Question: so I got an image as a texture for a square, but the problem is that whenever I run the code I get this:
<URL>
But when I take this line out:
'''
glTexImage2D(GL_TEXTURE_2D, 0, 3, image1->sizeX, image1->sizeY, 0, GL_RGB, GL_UNSIGNED_BYTE, image1->data);
'''
Then I get this output (the white space is where I want to put the image as a texture):

Or if I change the third parameter to 5, then I get this output. But I know that the texture does display correctly when I run the code below, but the output is still like the first image at the top. How would I go about fixing the output so that it looks like the second image with the texture showing? Note that the texture DOES display fine with my code, you just cant see it becuase it's hidden becuase the whole output wont display properly.
'''
#include <GL/glut.h>
#include <iostream>
#include <unistd.h>
#include <math.h>
#include <GL/gl.h>
#include <opencv2/opencv.hpp> //for OpenCV 3.x
#include <opencv/highgui.h> //for OpenCV 3.x
#include <cstdio>
#include <stdlib.h>
#include <string.h>
#include <GL/glut.h>
#include <GL/gl.h>
#include <GL/glu.h>
#include <stdio.h>
#include <math.h>
#define UpperBD 80
#define PI 3.<PHONE>
#define Num_pts 10
using namespace std;
float Xe = 200.0f;//100
float Ye = 300.0f;
float Ze = 450.0f;
float Rho = sqrt(pow(Xe,2) + pow(Ye,2) + pow(Ze,2));
float D_focal = 100.0f;
GLuint texture[2];
struct Image {
unsigned long sizeX;
unsigned long sizeY;
char *data;
};
typedef struct Image Image;
#define checkImageWidth 64
#define checkImageHeight 64
GLubyte checkImage[checkImageWidth][checkImageHeight][3];
void makeCheckImage(void){
int i, j, c;
for (i = 0; i < checkImageWidth; i++) {
for (j = 0; j < checkImageHeight; j++) {
c = ((((i&0x8)==0)^((j&0x8)==0)))*255;
checkImage[i][j][0] = (GLubyte) c;
checkImage[i][j][1] = (GLubyte) c;
checkImage[i][j][2] = (GLubyte) c;
}
}
}
int ImageLoad(char *filename, Image *image) {
FILE *file;
unsigned long size; // size of the image in bytes.
unsigned long i; // standard counter.
unsigned short int planes; // number of planes in image (must be 1)
unsigned short int bpp; // number of bits per pixel (must be 24)
char temp; // temporary color storage for bgr-rgb conversion.
// make sure the file is there.
if ((file = fopen(filename, "rb"))==NULL){
printf("File Not Found : %s
",filename);
return 0;
}
// seek through the bmp header, up to the width/height:
fseek(file, 18, SEEK_CUR);
// read the width
if ((i = fread(&image->sizeX, 4, 1, file)) != 1) {
printf("Error reading width from %s.
", filename);
return 0;
}
if ((i = fread(&image->sizeY, 4, 1, file)) != 1) {
printf("Error reading height from %s.
", filename);
return 0;
}
size = image->sizeX * image->sizeY * 3;
// read the planes
if ((fread(&planes, 2, 1, file)) != 1) {
printf("Error reading planes from %s.
", filename);
return 0;
}
if (planes != 1) {
printf("Planes from %s is not 1: %u
", filename, planes);
return 0;
}
// read the bitsperpixel
if ((i = fread(&bpp, 2, 1, file)) != 1) {
printf("Error reading bpp from %s.
", filename);
return 0;
}
if (bpp != 24) {
printf("Bpp from %s is not 24: %u
", filename, bpp);
return 0;
}
// seek past the rest of the bitmap header.
fseek(file, 24, SEEK_CUR);
// read the data.
image->data = (char *) malloc(size);
if (image->data == NULL) {
printf("Error allocating memory for color-corrected image data");
return 0;
}
if ((i = fread(image->data, size, 1, file)) != 1) {
printf("Error reading image data from %s.
", filename);
return 0;
}
for (i=0;i<size;i+=3) { // reverse all of the colors. (bgr -> rgb)
temp = image->data[i];
image->data[i] = image->data[i+2];
image->data[i+2] = temp;
}
// we're done.
return 1;
}
Image * loadTexture(){
Image *image1;
// allocate space for texture
image1 = (Image *) malloc(sizeof(Image));
if (image1 == NULL) {
printf("Error allocating space for image");
exit(0);
}
if (!ImageLoad("g.bmp", image1)) {
exit(1);
}
return image1;
}
void myinit(void)
//something in this function is making it not appear properly
{
// glClearColor (0.5, 0.5, 0.5, 0.0);
// glEnable(GL_DEPTH_TEST);
// glDepthFunc(GL_LESS);
Image *image1 = loadTexture();
// makeCheckImage();
glPixelStorei(GL_UNPACK_ALIGNMENT, 1);
// Create Texture
glGenTextures(2, texture);
glBindTexture(GL_TEXTURE_2D, texture[0]);
glTexParameteri(GL_TEXTURE_2D,GL_TEXTURE_MAG_FILTER,GL_LINEAR); //scale linearly when image bigger than texture
glTexParameteri(GL_TEXTURE_2D,GL_TEXTURE_MIN_FILTER,GL_LINEAR); //scale linearly when image smalled than texture
glTexImage2D(GL_TEXTURE_2D, 0, 3, image1->sizeX, image1->sizeY, 0, GL_RGB, GL_UNSIGNED_BYTE, image1->data);
//above line causing problem
glTexEnvf(GL_TEXTURE_ENV, GL_TEXTURE_ENV_MODE, GL_DECAL);
glBindTexture(GL_TEXTURE_2D, texture[1]);
// glTexParameterf(GL_TEXTURE_2D, GL_TEXTURE_WRAP_S, GL_CLAMP);
// glTexParameterf(GL_TEXTURE_2D, GL_TEXTURE_WRAP_T, GL_CLAMP);
// glTexParameterf(GL_TEXTURE_2D, GL_TEXTURE_MAG_FILTER, GL_LINEAR);
// glTexParameterf(GL_TEXTURE_2D, GL_TEXTURE_MIN_FILTER, GL_LINEAR);
// glTexEnvf(GL_TEXTURE_ENV, GL_TEXTURE_ENV_MODE, GL_DECAL);
// glTexImage2D(GL_TEXTURE_2D, 0, 3, checkImageWidth, checkImageHeight, 0, GL_RGB, GL_UNSIGNED_BYTE,&checkImage[0][0][0]);
glEnable(GL_TEXTURE_2D);
// glShadeModel(GL_FLAT);
}
typedef struct {
float X[UpperBD];
float Y[UpperBD];
float Z[UpperBD];
} pworld;
typedef struct {
float X[UpperBD];
float Y[UpperBD];
float Z[UpperBD];
} pviewer;
typedef struct{
float X[UpperBD];
float Y[UpperBD];
} pperspective;
typedef struct{
float X[UpperBD];
float Y[UpperBD];
} pattern2DL;
typedef struct{
float X[UpperBD];
float Y[UpperBD];
} arrowpoint;
typedef struct {
float r[UpperBD], g[UpperBD], b[UpperBD];
} pt_diffuse;
void mydisplay()
{
// define x-y coordinate
float p1x=-1.0f, p1y= 0.0f;
float p2x= 1.0f, p2y= 0.0f;
float p3x= 0.0f, p3y= 1.0f;
float p4x= 0.0f, p4y=-1.0f;
glClear(GL_COLOR_BUFFER_BIT);
glLoadIdentity();
pworld world;
pviewer viewer;
pperspective perspective;
pattern2DL letterL;
arrowpoint arrow;
//define the x-y-z world coordinate
world.X[0] = 0.0; world.Y[0] = 0.0; world.Z[0] = 0.0; // origin
world.X[1] = 50.0; world.Y[1] = 0.0; world.Z[1] = 0.0; // x-axis
world.X[2] = 0.0; world.Y[2] = 50.0; world.Z[2] = 0.0; // y-axis
world.X[3] = 0.0; world.Y[3] = 0.0; world.Z[3] = 50.0; // y-axis
//define projection plane world coordinate , THIS IS THE SQUARE AROUND THE LETTERS
world.X[4] = 60.0; world.Y[4] = -50.0; world.Z[4] = 0.0;
world.X[5] = 60.0; world.Y[5] = 50.0; world.Z[5] = 0.0; // base line
world.X[7] = 60.0; world.Y[7] = -50.0; world.Z[7] = 100.0; // side bar
world.X[6] = 60.0; world.Y[6] = 50.0; world.Z[6] = 100.0; // side bar
//define 2D pattern letter A
letterL.X[0] = -10.0; letterL.Y[0] = 10.0;
letterL.X[1] = -15.0; letterL.Y[1] = 10.0;
letterL.X[2] = -20.0; letterL.Y[2] = 30.0;
letterL.X[3] = -40.0; letterL.Y[3] = 30.0;
letterL.X[4] = -45.0; letterL.Y[4] = 10.0;
letterL.X[5] = -50.0; letterL.Y[5] = 10.0;
letterL.X[6] = -37.0; letterL.Y[6] = 70.0;
letterL.X[7] = -23.0; letterL.Y[7] = 70.0;
letterL.X[8] = -25.0; letterL.Y[8] = 40.0;
letterL.X[9] = -35.0; letterL.Y[9] = 40.0;
letterL.X[10] = -30.0; letterL.Y[10] = 60.0;
//letter B
letterL.X[11] = 10.0; letterL.Y[11] = 10.0;
letterL.X[12] = 10.0; letterL.Y[12] = 70.0;
letterL.X[13] = 20.0; letterL.Y[13] = 10.0;
letterL.X[14] = 20.0; letterL.Y[14] = 70.0;
letterL.X[15] = 20.0; letterL.Y[15] = 60.0;
letterL.X[16] = 20.0; letterL.Y[16] = 45.0;
letterL.X[17] = 20.0; letterL.Y[17] = 35.0;
letterL.X[18] = 20.0; letterL.Y[18] = 20.0;
letterL.X[19] = 25.0; letterL.Y[19] = 58.0;
letterL.X[20] = 27.0; letterL.Y[20] = 56.0;
letterL.X[21] = 28.0; letterL.Y[21] = 52.0;
letterL.X[22] = 27.0; letterL.Y[22] = 49.0;
letterL.X[23] = 25.0; letterL.Y[23] = 47.0;
letterL.X[24] = 25.0; letterL.Y[24] = 33.0;
letterL.X[25] = 27.0; letterL.Y[25] = 31.0;
letterL.X[26] = 28.0; letterL.Y[26] = 27.0;
letterL.X[27] = 27.0; letterL.Y[27] = 24.0;
letterL.X[28] = 25.0; letterL.Y[28] = 22.0;
letterL.X[29] = 30.0; letterL.Y[29] = 65.0;
letterL.X[30] = 34.0; letterL.Y[30] = 60.0;
letterL.X[31] = 34.0; letterL.Y[31] = 50.0;
letterL.X[32] = 30.0; letterL.Y[32] = 45.0;
letterL.X[33] = 25.0; letterL.Y[33] = 40.0;
letterL.X[34] = 30.0; letterL.Y[34] = 38.0;
letterL.X[35] = 34.0; letterL.Y[35] = 30.0;
letterL.X[36] = 34.0; letterL.Y[36] = 20.0;
letterL.X[37] = 30.0; letterL.Y[37] = 15.0;
arrow.X[0] = 0.0; arrow.Y[0] = 25.0;
arrow.X[1] = 0.0; arrow.Y[1] = 75.0;
arrow.X[2] = 60.0; arrow.Y[2] = 75.0;
arrow.X[3] = 60.0; arrow.Y[3] = 85.0;
arrow.X[4] = 90.0; arrow.Y[4] = 50.0;
arrow.X[5] = 60.0; arrow.Y[5] = 15.0;
arrow.X[6] = 60.0; arrow.Y[6] = 25.0;
arrow.X[7] = 0.0; arrow.Y[7] = 25.0;
arrow.X[8] = 0.0; arrow.Y[8] = 75.0;
arrow.X[9] = 60.0; arrow.Y[9] = 75.0;
arrow.X[10] = 60.0; arrow.Y[10] = 85.0;
arrow.X[11] = 90.0; arrow.Y[11] = 50.0;
arrow.X[12] = 60.0; arrow.Y[12] = 15.0;
arrow.X[13] = 60.0; arrow.Y[13] = 25.0;
//decoration
for(int i = 0; i <= 37; i++)
{
world.X[8+i] = 60.0;
world.Y[8+i] = letterL.X[i];
world.Z[8+i] = letterL.Y[i];
}
//arrow
for(int j = 0; j <= 6; j++)
{
world.X[46+j] = arrow.X[j]-50;//-50
world.Y[46+j] = arrow.Y[j];
world.Z[46+j] = 100.0;//CHANGE TO 150?
}
for(int k = 0; k <= 6; k++)
{
world.X[53+k] = arrow.X[k]-50;
world.Y[53+k] = arrow.Y[k];
world.Z[53+k] = 110.0;//CHANGE TO 150?
}
float sPheta = Ye / sqrt(pow(Xe,2) + pow(Ye,2));
float cPheta = Xe / sqrt(pow(Xe,2) + pow(Ye,2));
float sPhi = sqrt(pow(Xe,2) + pow(Ye,2)) / Rho;
float cPhi = Ze / Rho;
float xMin = 1000.0, xMax = -1000.0;
float yMin = 1000.0, yMax = -1000.0;
//47 is normal vector 46 is a, 45 is ps, 7 is top left box vertex
//COMUTER SHADE OF FLOATING ARROW DUE NEXT WEEK
world.X[60] = -200.0; world.Y[60]=50.0; world.Z[60]=200.0;//ps
world.X[61] = 0.0; world.Y[61]=0.0; world.Z[61]=0.0;//vector a
world.X[62] = 0.0; world.Y[62]=0.0; world.Z[62]=1.0;//VECTOR N
float tmp = (world.X[62]*(world.X[61]-world.X[60]))
+(world.Y[62]*(world.Y[61]-world.Y[60]))
+(world.Z[62]*(world.Z[61]-world.Z[60]));
cout << tmp;
float lambda = tmp/((world.X[62]*(world.X[60]-world.X[7]))
+(world.Y[62]*(world.Y[60]-world.Y[7]))
+(world.Z[62]*(world.Z[60]-world.Z[7])));
cout << lambda;
float lambda_2 = tmp/((world.X[62]*(world.X[60]-world.X[6]))//MAKE ARROW HIGHER, ABOVE PROJECTION PLANE SQUARE
+(world.Y[62]*(world.Y[60]-world.Y[6]))
+(world.Z[62]*(world.Z[60]-world.Z[6])));
cout << lambda_2;
world.X[63] = world.X[60]+lambda*(world.X[60]-world.X[7]);//interseciton point for p7, X COMP
world.Y[63] = world.Y[60]+lambda*(world.Y[60]-world.Y[7]);//Y COMP
world.Z[63] = 0.0;
world.X[64] = world.X[60]+lambda_2*(world.X[60]-world.X[6]);//interseciton point for p7, X COMP
world.Y[64] = world.Y[60]+lambda_2*(world.Y[60]-world.Y[6]);//Y COMP
world.Z[64] = 0.0;
//for arrow's shade, 46-52
float lambda_arrow1 = tmp/((world.X[62]*(world.X[60]-world.X[46]))
+(world.Y[62]*(world.Y[60]-world.Y[46]))
+(world.Z[62]*(world.Z[60]-world.Z[46])));
float lambda_arrow2 = tmp/((world.X[62]*(world.X[60]-world.X[47]))//MAKE ARROW HIGHER, ABOVE PROJECTION PLANE SQUARE
+(world.Y[62]*(world.Y[60]-world.Y[47]))
+(world.Z[62]*(world.Z[60]-world.Z[47])));
float lambda_arrow3 = tmp/((world.X[62]*(world.X[60]-world.X[48]))
+(world.Y[62]*(world.Y[60]-world.Y[48]))
+(world.Z[62]*(world.Z[60]-world.Z[48])));
float lambda_arrow4 = tmp/((world.X[62]*(world.X[60]-world.X[49]))
+(world.Y[62]*(world.Y[60]-world.Y[49]))
+(world.Z[62]*(world.Z[60]-world.Z[49])));
float lambda_arrow5 = tmp/((world.X[62]*(world.X[60]-world.X[50]))
+(world.Y[62]*(world.Y[60]-world.Y[50]))
+(world.Z[62]*(world.Z[60]-world.Z[50])));
float lambda_arrow6 = tmp/((world.X[62]*(world.X[60]-world.X[51]))
+(world.Y[62]*(world.Y[60]-world.Y[51]))
+(world.Z[62]*(world.Z[60]-world.Z[51])));
float lambda_arrow7 = tmp/((world.X[62]*(world.X[60]-world.X[52]))
+(world.Y[62]*(world.Y[60]-world.Y[52]))
+(world.Z[62]*(world.Z[60]-world.Z[52])));
world.X[65] = world.X[60]+lambda_arrow1*(world.X[60]-world.X[46]);//interseciton point for p7, X COMP
world.Y[65] = world.Y[60]+lambda_arrow1*(world.Y[60]-world.Y[46]);//Y COMP
world.Z[65] = 0.0;
world.X[66] = world.X[60]+lambda_arrow2*(world.X[60]-world.X[47]);//interseciton point for p7, X COMP
world.Y[66] = world.Y[60]+lambda_arrow2*(world.Y[60]-world.Y[47]);//Y COMP
world.Z[66] = 0.0;
world.X[67] = world.X[60]+lambda_arrow3*(world.X[60]-world.X[48]);//interseciton point for p7, X COMP
world.Y[67] = world.Y[60]+lambda_arrow3*(world.Y[60]-world.Y[48]);//Y COMP
world.Z[67] = 0.0;
world.X[68] = world.X[60]+lambda_arrow4*(world.X[60]-world.X[49]);//interseciton point for p7, X COMP
world.Y[68] = world.Y[60]+lambda_arrow4*(world.Y[60]-world.Y[49]);//Y COMP
world.Z[68] = 0.0;
world.X[69] = world.X[60]+lambda_arrow5*(world.X[60]-world.X[50]);//interseciton point for p7, X COMP
world.Y[69] = world.Y[60]+lambda_arrow5*(world.Y[60]-world.Y[50]);//Y COMP
world.Z[69] = 0.0;
world.X[70] = world.X[60]+lambda_arrow6*(world.X[60]-world.X[51]);//interseciton point for p7, X COMP
world.Y[70] = world.Y[60]+lambda_arrow6*(world.Y[60]-world.Y[51]);//Y COMP
world.Z[70] = 0.0;
world.X[71] = world.X[60]+lambda_arrow7*(world.X[60]-world.X[52]);//interseciton point for p7, X COMP
world.Y[71] = world.Y[60]+lambda_arrow7*(world.Y[60]-world.Y[52]);//Y COMP
world.Z[71] = 0.0;
// -----------diffuse reflection-----------*
pt_diffuse diffuse; //diffuse.r[3]
//-------reflectivity coefficient-----------*
#define Kdr 0.8
#define Kdg 0.0
#define Kdb 0.0
// define additional pts to find diffuse reflection
//world.X[49] = world.X[45] + lambda_2*(world.X[45] - world.X[6]);
//--------compute distance------------------*//change 45 to 60!!!!!!
float distance[UpperBD];
for (int i=63; i<=71; i++) {
distance[i] = sqrt(pow((world.X[i]-world.X[60]),2)+ //intersect pt p7
pow((world.Y[i]-world.Y[60]),2)+
pow((world.X[i]-world.X[60]),2) );
//std::cout << "distance[i] " << distance[i] << std::endl;
}
// for (int i=4; i<=5; i++){
// distance[i] = sqrt(pow((world.X[i]-world.X[60]),2)+ //pt p4 of projection plane
// pow((world.Y[i]-world.Y[60]),2)+
// pow((world.X[i]-world.X[60]),2) );
// //std::cout << "distance[i] " << distance[i] << std::endl;
// }
//--------compute angle---------------------*
float angle[UpperBD], tmp_dotProd[UpperBD], tmp_mag_dotProd[UpperBD];
for (int i=63; i<=71; i++){
tmp_dotProd[i] = world.Z[i]-world.X[60];
std::cout << " tmp_dotProd[i] " << tmp_dotProd[i] << std::endl;
tmp_mag_dotProd[i] = sqrt(pow((world.X[i]-world.X[60]),2)+ //[45] pt light source
pow((world.Y[i]-world.Y[60]),2)+
pow((world.Z[i]-world.Z[60]),2) );
std::cout << " tmp_mag_dotProd[i] 1 " << tmp_mag_dotProd[i] << std::endl;
angle[i] = tmp_dotProd[i]/ tmp_mag_dotProd[i];
std::cout << "angle[i] " << angle[i] << std::endl;
//compute color intensity
diffuse.r[i] = Kdr * angle[i] / pow(distance[i],2) ;
diffuse.g[i] = Kdg * angle[i] / pow(distance[i],2) ;
diffuse.b[i] = Kdb * angle[i] / pow(distance[i],2) ;
}
// for (int i=4; i<=5; i++){
//
// tmp_dotProd[i] = world.Z[i]-world.X[45];
// std::cout << " tmp_dotProd[i] " << tmp_dotProd[i] << std::endl;
//
// tmp_mag_dotProd[i] = sqrt(pow((world.X[i]-world.X[45]),2)+ //[45] pt light source
// pow((world.Y[i]-world.Y[45]),2)+
// pow((world.Z[i]-world.Z[45]),2) );
// std::cout << " tmp_mag_dotProd[i] 1 " << tmp_mag_dotProd[i] << std::endl;
//
// angle[i] = tmp_dotProd[i]/ tmp_mag_dotProd[i];
// std::cout << "angle[i] " << angle[i] << std::endl;
//
// //compute color intensity
// diffuse.r[i] = Kdr * angle[i] / pow(distance[i],2) ;
// diffuse.g[i] = Kdg * angle[i] / pow(distance[i],2) ;
// diffuse.b[i] = Kdb * angle[i] / pow(distance[i],2) ;
//
// //std::cout << "diffuse.r[i] " << diffuse.r[i] << std::endl;
// //std::cout << "diffuse.g[i] " << diffuse.g[i] << std::endl;
// }
//
for(int i = 0; i < UpperBD; i++)
{
viewer.X[i] = -sPheta * world.X[i] + cPheta * world.Y[i];
viewer.Y[i] = -cPheta * cPhi * world.X[i]
- cPhi * sPheta * world.Y[i]
+ sPhi * world.Z[i];
viewer.Z[i] = -sPhi * cPheta * world.X[i]
- sPhi * cPheta * world.Y[i]
-cPheta * world.Z[i] + Rho;
// cout << i;
}
for(int i = 0; i <= UpperBD; i++)
{
perspective.X[i] = D_focal * viewer.X[i] / viewer.Z[i] ;
perspective.Y[i] = D_focal * viewer.Y[i] / viewer.Z[i] ;
if (perspective.X[i] > xMax) xMax = perspective.X[i];
if (perspective.X[i] < xMin) xMin = perspective.X[i];
if (perspective.Y[i] > yMax) yMax = perspective.Y[i];
if (perspective.Y[i] < yMin) yMin = perspective.Y[i];
/////*
//std::cout << "xMin " << xMin << std::endl;
// std::cout << "xMax " << xMax << std::endl;
// std::cout << "yMin " << yMin << std::endl;
// std::cout << "yMax " << yMax << std::endl;
//*/
}
for(int i = 0; i <= UpperBD; i++)
{
if ((xMax-xMin) != 0) perspective.X[i] = perspective.X[i]/(xMax-xMin);
if ((yMax-yMin) != 0) perspective.Y[i] = perspective.Y[i]/(yMax-yMin);
std::cout << i << perspective.X[i] << perspective.Y[i] << std::endl;
}
glViewport(0,0,1550,1250);
glMatrixMode(GL_PROJECTION);
glLoadIdentity();
glBegin(GL_LINES);
glClear(GL_COLOR_BUFFER_BIT);
glColor3f(1.0, 0.0, 0.0);
glVertex2f(perspective.X[0],perspective.Y[0]);
glVertex2f(perspective.X[1],perspective.Y[1]);
glColor3f(0.0, 1.0, 0.0);
glVertex2f(perspective.X[0],perspective.Y[0]);
glVertex2f(perspective.X[2],perspective.Y[2]);
glColor3f(0.0, 0.0, 1.0);
glVertex2f(perspective.X[0],perspective.Y[0]);
glVertex2f(perspective.X[3],perspective.Y[3]);
glColor3f(1.0, 1.0, 0.0); // projection plane , square
glVertex2f(perspective.X[4],perspective.Y[4]);
glVertex2f(perspective.X[5],perspective.Y[5]);
glVertex2f(perspective.X[4],perspective.Y[4]);
glVertex2f(perspective.X[7],perspective.Y[7]);
glVertex2f(perspective.X[5],perspective.Y[5]);
glVertex2f(perspective.X[6],perspective.Y[6]);
glVertex2f(perspective.X[6],perspective.Y[6]);
glVertex2f(perspective.X[7],perspective.Y[7]);
glEnd();
glColor3f(0.0, 1.0, 0.0); // LETTER A STARTS HERE
glBegin(GL_POLYGON);
glVertex2f(perspective.X[13],perspective.Y[13]);
glVertex2f(perspective.X[12],perspective.Y[12]);
glVertex2f(perspective.X[11],perspective.Y[11]);
glVertex2f(perspective.X[12],perspective.Y[12]);
glVertex2f(perspective.X[14],perspective.Y[14]);
glVertex2f(perspective.X[13],perspective.Y[13]);
glVertex2f(perspective.X[18],perspective.Y[18]);
glVertex2f(perspective.X[17],perspective.Y[17]);
glVertex2f(perspective.X[11],perspective.Y[11]);
glVertex2f(perspective.X[17],perspective.Y[17]);
glVertex2f(perspective.X[18],perspective.Y[18]);
glVertex2f(perspective.X[14],perspective.Y[14]);
glEnd();
glColor3f(0.0, 1.0, 0.0);
glBegin(GL_POLYGON);
glVertex2f(perspective.X[8],perspective.Y[8]);
glVertex2f(perspective.X[15],perspective.Y[15]);
glVertex2f(perspective.X[14],perspective.Y[14]);
glVertex2f(perspective.X[15],perspective.Y[15]);
glVertex2f(perspective.X[14],perspective.Y[14]);
glVertex2f(perspective.X[18],perspective.Y[18]);
glVertex2f(perspective.X[16],perspective.Y[16]);
glVertex2f(perspective.X[18],perspective.Y[18]);
glVertex2f(perspective.X[16],perspective.Y[16]);
glVertex2f(perspective.X[10],perspective.Y[10]);
glVertex2f(perspective.X[9],perspective.Y[9]);
glVertex2f(perspective.X[10],perspective.Y[10]);
glVertex2f(perspective.X[8],perspective.Y[8]);
glVertex2f(perspective.X[9],perspective.Y[9]);
glEnd();
glColor3f(0.0, 1.0, 0.0);
glBegin(GL_POLYGON);
glVertex2f(perspective.X[16],perspective.Y[16]);
glVertex2f(perspective.X[17],perspective.Y[17]);
//etc...
glEnd();
glColor3f(0.0, 1.0, 0.0); //LETTER B STARTS HERE
glBegin(GL_POLYGON);
glVertex2f(perspective.X[19],perspective.Y[19]);
glVertex2f(perspective.X[20],perspective.Y[20]);
//etc...
glEnd();
glColor3f(0.0, 1.0, 0.0);
glBegin(GL_LINES);
//
glVertex2f(perspective.X[23],perspective.Y[23]);
glVertex2f(perspective.X[24],perspective.Y[24]);
glVertex2f(perspective.X[25],perspective.Y[25]);
glVertex2f(perspective.X[26],perspective.Y[26]);
glEnd();
glColor3f(0.0, 1.0, 0.0);
glBegin(GL_POLYGON);
glVertex2f(perspective.X[27],perspective.Y[27]);
glVertex2f(perspective.X[28],perspective.Y[28]);
//etc...
glEnd();
glColor3f(0.0, 1.0, 0.0);
glBegin(GL_POLYGON);
glVertex2f(perspective.X[29],perspective.Y[29]);
glVertex2f(perspective.X[30],perspective.Y[30]);
//etc...
glEnd();
glColor3f(0.0, 1.0, 0.0);
glBegin(GL_POLYGON);
glVertex2f(perspective.X[24],perspective.Y[24]);
glVertex2f(perspective.X[41],perspective.Y[41]);
//etc...
glEnd();
glColor3f(0.0, 1.0, 0.0);
glColor3f(1.0, 0.0, 0.0);
glBegin(GL_LINES);//3D arrow starts here
glVertex2f(perspective.X[46],perspective.Y[46]);
glVertex2f(perspective.X[47],perspective.Y[47]);
//etc...
glEnd(); //end arrow
glColor3f(1.0, 1.0, 0.0);
glBegin(GL_LINES);
glVertex2f(perspective.X[63],perspective.Y[63]);
glVertex2f(perspective.X[64],perspective.Y[64]);
//etc...
glEnd(); //end arrow
glColor3f(1.0, 0.0, 0.0);
glBegin(GL_LINES);
//arrow shadow
glVertex2f(perspective.X[65],perspective.Y[65]);
glVertex2f(perspective.X[66],perspective.Y[66]);
//etc...
glEnd();
glBindTexture(GL_TEXTURE_2D, texture[1]);
// glutSolidTeapot(0.1);
glBindTexture(GL_TEXTURE_2D, texture[0]);
glEnable( GL_TEXTURE_2D );
glColor4f( 1.0f, 1.0f, 1.0f, 1.0f );
glBegin(GL_QUADS);
glVertex2f(perspective.X[4],perspective.Y[4]);
glTexCoord2f(0.0, 0.0);
glVertex2f(perspective.X[5],perspective.Y[5]);
glTexCoord2f(0.1, 0.0);
glVertex2f(perspective.X[4],perspective.Y[4]);
glTexCoord2f(0.1, 0.1);
glVertex2f(perspective.X[7],perspective.Y[7]);
glTexCoord2f(0.0, 0.1);
glVertex2f(perspective.X[5],perspective.Y[5]);
glVertex2f(perspective.X[6],perspective.Y[6]);
glVertex2f(perspective.X[6],perspective.Y[6]);
glVertex2f(perspective.X[7],perspective.Y[7]);
glEnd();
glDisable( GL_TEXTURE_2D );
//glClearColor(0.0f, 0.0f, 0.0f, 0.0f);
#define display_scaling 200000.0
#define display_shifting 0.2
for (int i=63; i<=71; i++) {
float r, g, b;
r = display_scaling*diffuse.r[i]+display_shifting;
//r = display_scaling*diffuse.r[i];
g = diffuse.g[i]; b = diffuse.b[i] ;
glColor3f(r, g, b);
std::cout << "display_scaling*diffuse.r[i] " << r << std::endl;
glBegin(GL_POLYGON);
glVertex2f(perspective.X[i],perspective.Y[i]);
glVertex2f(perspective.X[i]+0.1,perspective.Y[i]);
glVertex2f(perspective.X[i]+0.1,perspective.Y[i]+0.1);
glVertex2f(perspective.X[i],perspective.Y[i]+0.1);
glEnd();
}
gluPerspective(45.0,0.5,1.0,60.0);
gluOrtho2D(5, 10, 0.0, 10);
glMatrixMode(GL_MODELVIEW);
glLoadIdentity();
glutSwapBuffers();
glFlush();
//sleep(5);
}
int main(int argc, char** argv)
{
cv::Mat image = cv::imread("b.jpg", CV_LOAD_IMAGE_COLOR);
glutInit(&argc,argv);
glutInitDisplayMode(GLUT_SINGLE | GLUT_RGB );
glutInitWindowSize(900, 1000);
glutCreateWindow("lab");
//imshow( "lab", image );
glutDisplayFunc(mydisplay);
myinit();
glutMainLoop();
}
'''
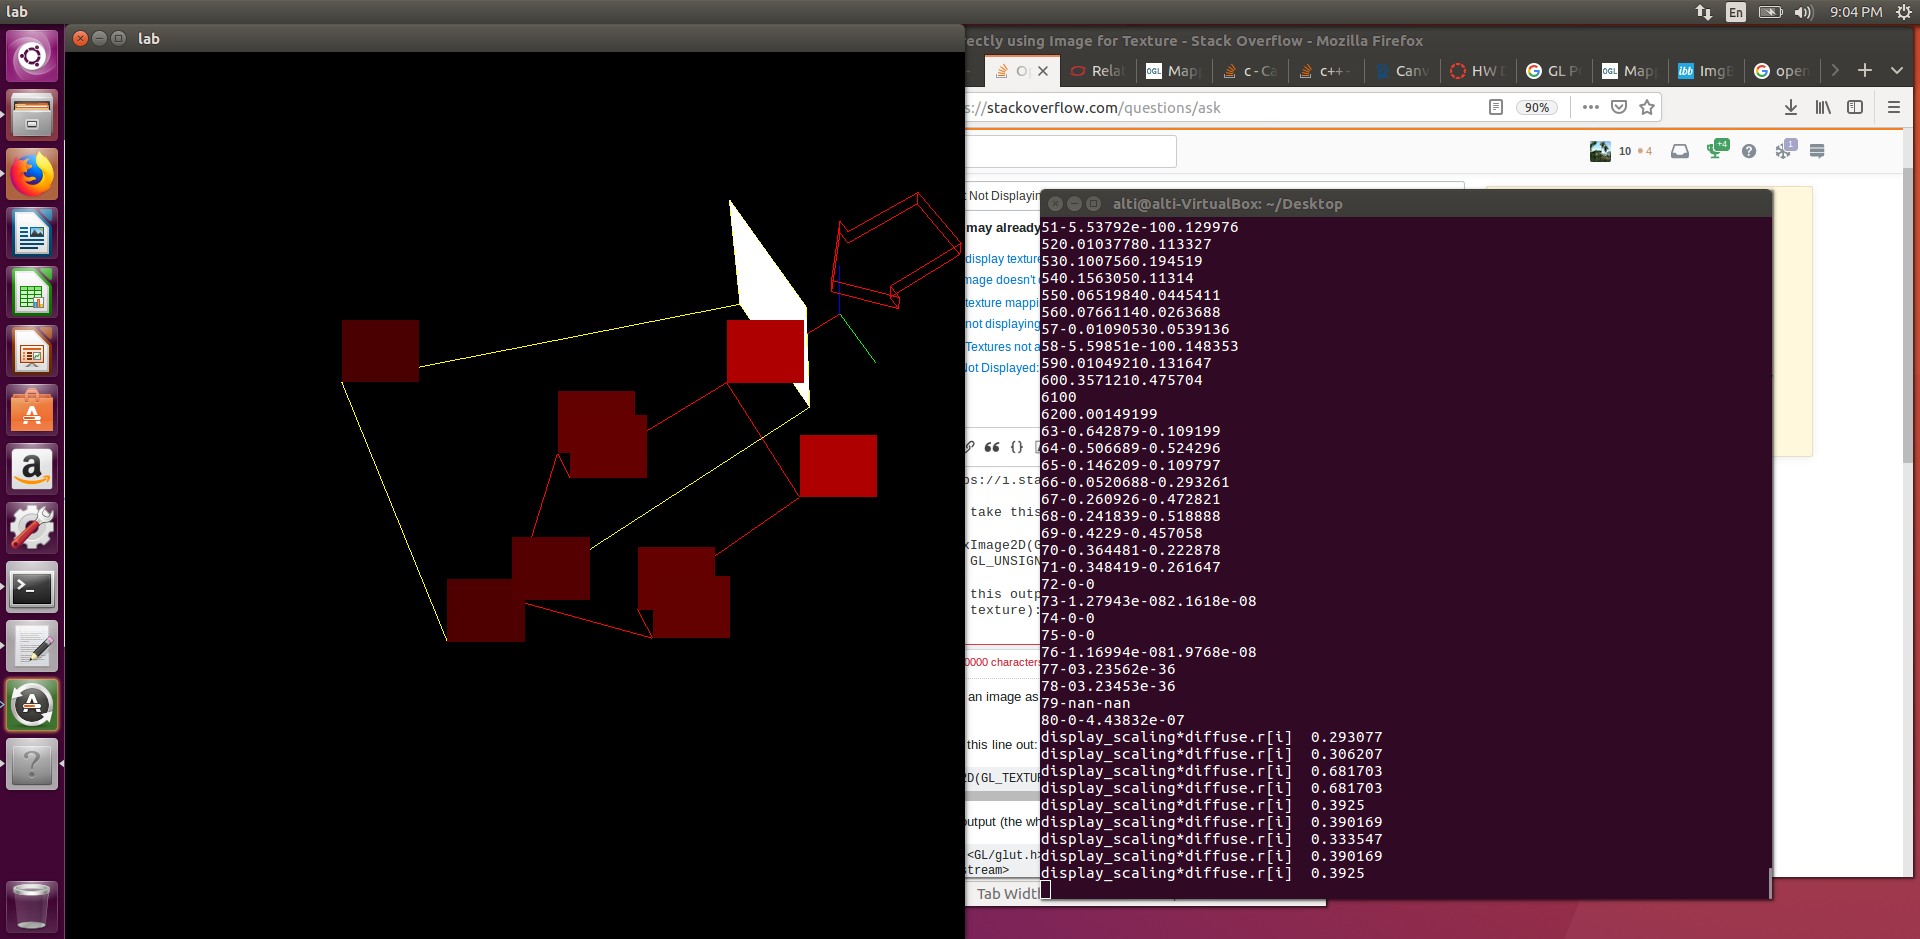
Answer: 'glEnable(GL_TEXTURE_2D)' has to be removed from 'myinit', because it is done immediately before the object with the texture is drawn.
Further use the <URL> to load the bitmap:
'''
#define STB_IMAGE_IMPLEMENTATION
#include <stb_image.h>
'''
'''
void myinit(void)
{
glGenTextures(2, texture);
int cx, cy, ch;
stbi_uc *img = stbi_load("g.bmp", &cx, &cy, &ch, 3);
if (!img)
return;
glPixelStorei(GL_UNPACK_ALIGNMENT, 1);
glBindTexture(GL_TEXTURE_2D, texture[0]);
glTexParameteri(GL_TEXTURE_2D,GL_TEXTURE_MAG_FILTER,GL_LINEAR);
glTexParameteri(GL_TEXTURE_2D,GL_TEXTURE_MIN_FILTER,GL_LINEAR);
glTexImage2D(GL_TEXTURE_2D, 0, 3, cx, cy, 0, GL_RGB, GL_UNSIGNED_BYTE, img);
stbi_image_free( img );
// ....
}
'''
---
The number of vertex coordinates is 'UpperBD', so the maximum index is 'UpperBD-1' or '< UpperBD', but not '<= UpperBD'.
Change (2 times):
'for(int i = 0; i <= UpperBD; i++)'
'for(int i = 0; i < UpperBD; i++)'
---
'gluPerspective' and 'gluOrtho2D' at once makes no sense at all.
Init the projection matrix and the model view matrix at the begin of each frame in 'mydisplay':
'''
void mydisplay()
{
glMatrixMode(GL_PROJECTION);
glLoadIdentity();
gluPerspective(45.0,0.5,1.0,60.0);
//gluOrtho2D(5, 10, 0.0, 10);
glMatrixMode(GL_MODELVIEW);
glLoadIdentity();
glClear(GL_COLOR_BUFFER_BIT);
.....
}
'''
---
When the vertex coordinate is set by <URL> primitive consitis of 4 vertices and each vertex coordinate needs its own texture coordinate:
'''
glBindTexture(GL_TEXTURE_2D, texture[0]);
glEnable( GL_TEXTURE_2D );
glColor4f( 1.0f, 1.0f, 1.0f, 1.0f );
glBegin(GL_QUADS);
glTexCoord2f(0.0, 0.0);
glVertex2f(perspective.X[4],perspective.Y[4]);
glTexCoord2f(1.0, 0.0);
glVertex2f(perspective.X[5],perspective.Y[5]);
glTexCoord2f(1.0, 1.0);
glVertex2f(perspective.X[6],perspective.Y[6]);
glTexCoord2f(0.0, 1.0);
glVertex2f(perspective.X[7],perspective.Y[7]);
glEnd();
'''